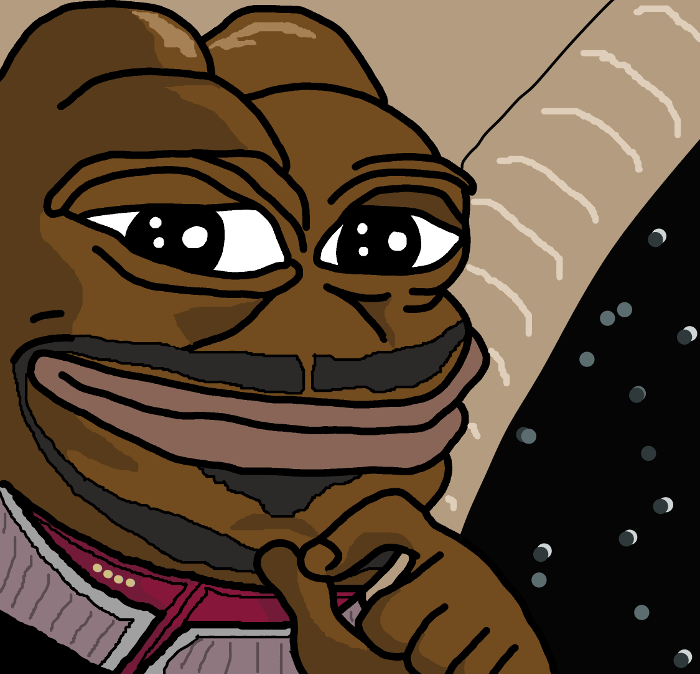
Label: 5_Pepe